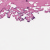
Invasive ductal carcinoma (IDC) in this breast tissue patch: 0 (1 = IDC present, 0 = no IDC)